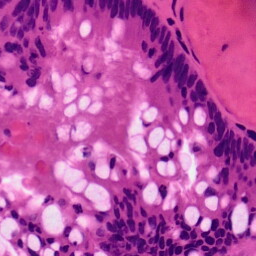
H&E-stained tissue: Colon